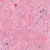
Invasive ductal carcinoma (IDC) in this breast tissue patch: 0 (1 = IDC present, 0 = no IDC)